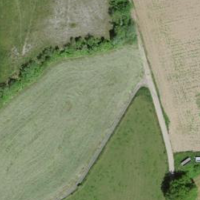
EUNIS habitat code: 56
Species observed at this site:
Juglans regia